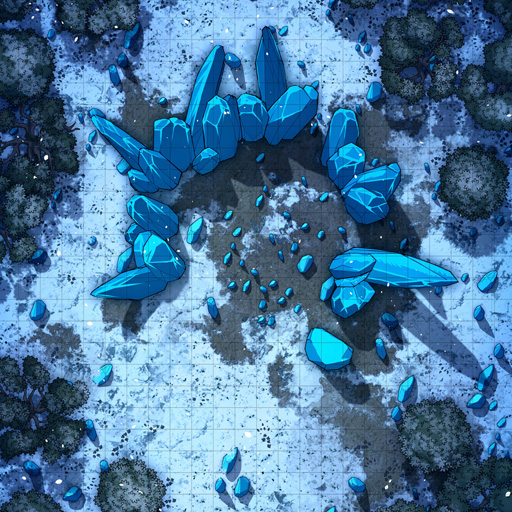
A D&D Grid Map snow ice pillars (Icy Ore Deposits Map)